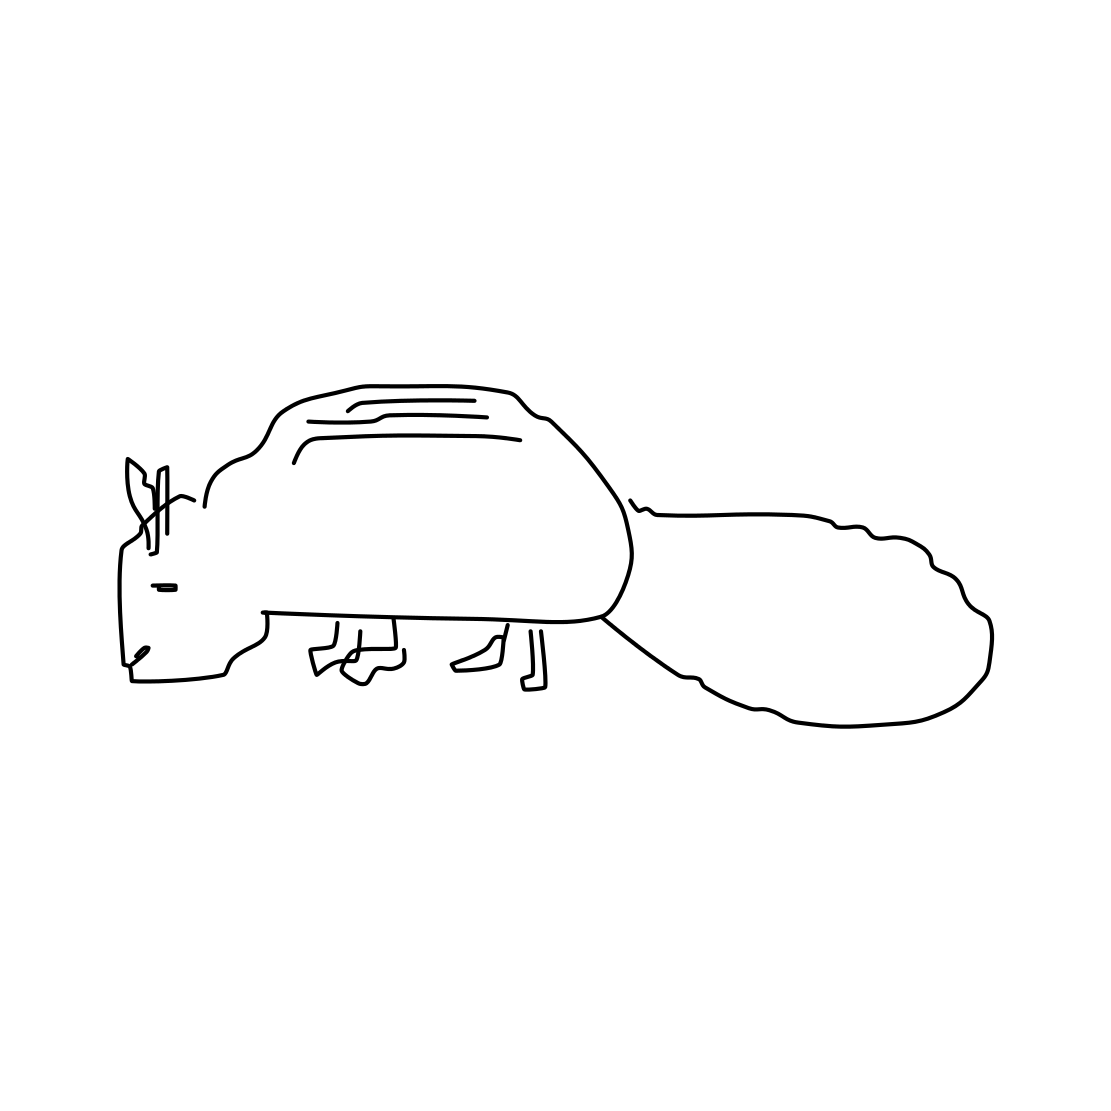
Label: squirrel